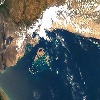
Label: water